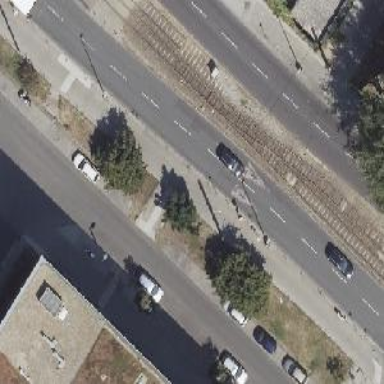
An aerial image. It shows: Unmarked road crossing.